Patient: sex M, age 29
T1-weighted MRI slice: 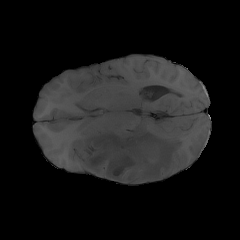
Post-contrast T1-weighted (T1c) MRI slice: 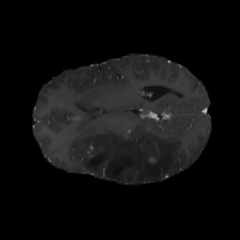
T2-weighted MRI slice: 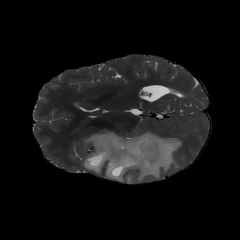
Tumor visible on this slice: yes
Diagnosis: Astrocytoma, IDH-mutant
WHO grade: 4